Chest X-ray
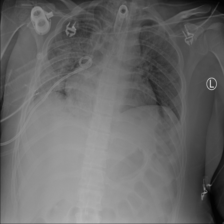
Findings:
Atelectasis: negative
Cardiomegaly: negative
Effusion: negative
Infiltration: positive
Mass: negative
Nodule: negative
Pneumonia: negative
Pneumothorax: negative
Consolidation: negative
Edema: negative
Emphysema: negative
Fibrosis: negative
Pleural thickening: negative
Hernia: negative